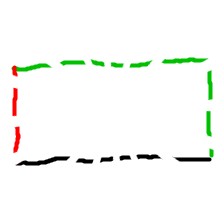
Shape: rectangle